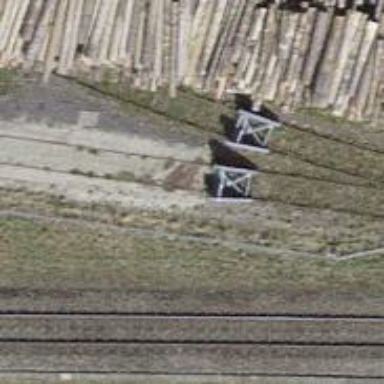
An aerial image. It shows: Railway buffer stop.